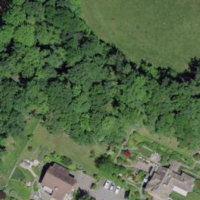
EUNIS habitat code: 55
Species observed at this site:
Corvus corone
Circaea lutetiana
Turdus merula
Cyanistes caeruleus
Parus major
Milvus milvus
Dendrocopos major
Pica pica
Regulus regulus
Fringilla coelebs
Buteo buteo
Falco tinnunculus
Columba palumbus